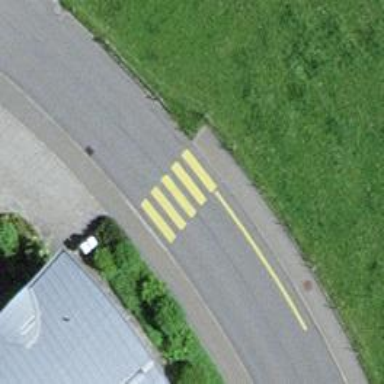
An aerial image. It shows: Zebra crossing on the road.